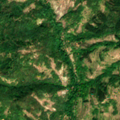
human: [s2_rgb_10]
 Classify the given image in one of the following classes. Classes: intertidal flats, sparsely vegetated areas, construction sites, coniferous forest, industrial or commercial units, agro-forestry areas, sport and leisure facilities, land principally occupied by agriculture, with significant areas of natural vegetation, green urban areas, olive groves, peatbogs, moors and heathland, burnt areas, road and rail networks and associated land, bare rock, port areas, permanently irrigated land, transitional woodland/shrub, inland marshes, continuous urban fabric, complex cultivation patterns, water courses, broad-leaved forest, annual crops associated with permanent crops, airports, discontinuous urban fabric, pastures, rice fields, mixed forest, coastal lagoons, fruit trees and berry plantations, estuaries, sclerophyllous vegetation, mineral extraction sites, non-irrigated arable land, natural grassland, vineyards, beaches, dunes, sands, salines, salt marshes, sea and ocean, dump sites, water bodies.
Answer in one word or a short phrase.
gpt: complex cultivation patterns, land principally occupied by agriculture, with significant areas of natural vegetation, broad-leaved forest, mixed forest, transitional woodland/shrub